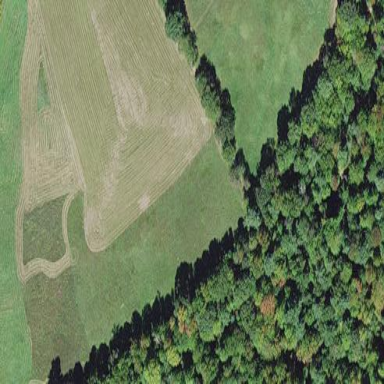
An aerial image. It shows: Agricultural meadow.